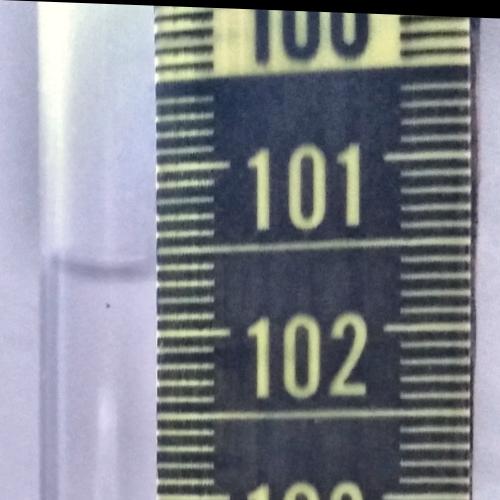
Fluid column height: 101.7 cm